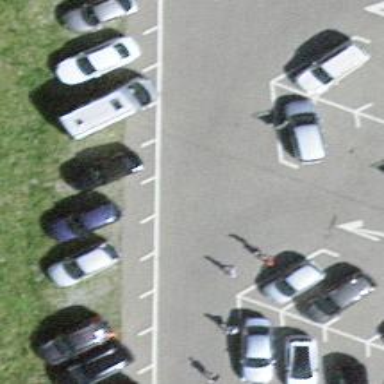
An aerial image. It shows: Asphalt parking aisle along service road.